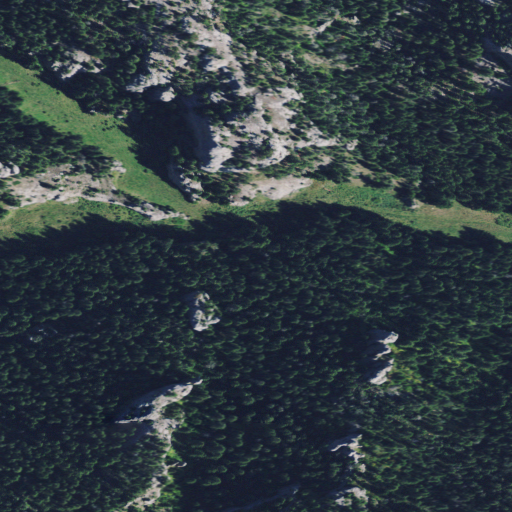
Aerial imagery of valley in Montana named Middle Fork Rickard Coulee containing evergreen forest and shrub